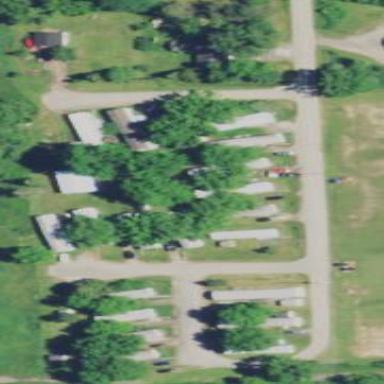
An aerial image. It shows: Residential area designated as trailer park.